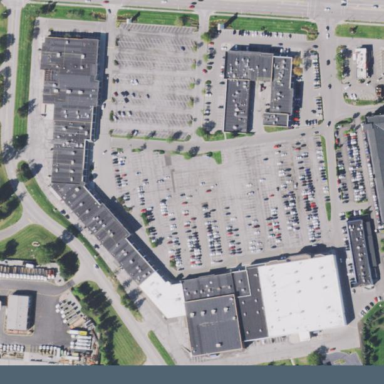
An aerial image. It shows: Mall.